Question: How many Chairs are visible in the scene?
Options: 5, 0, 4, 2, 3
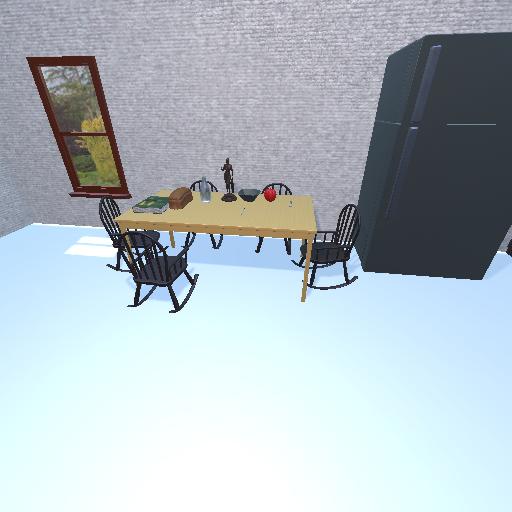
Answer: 5